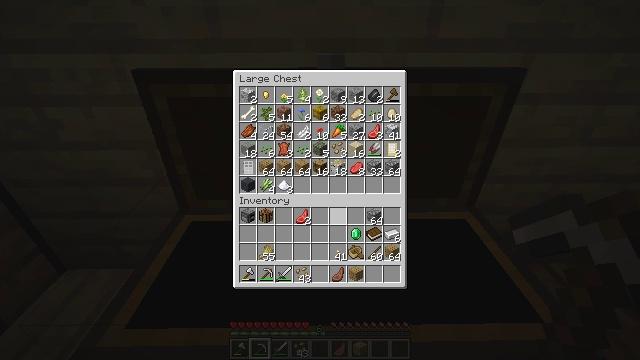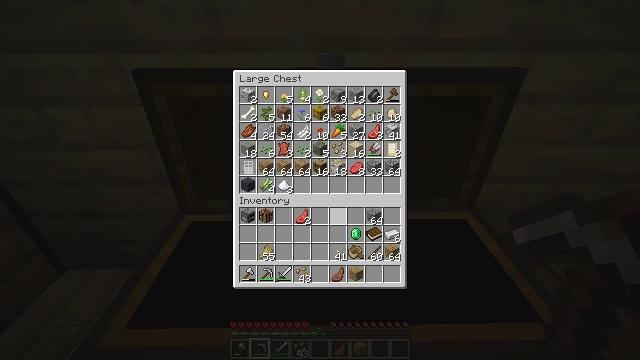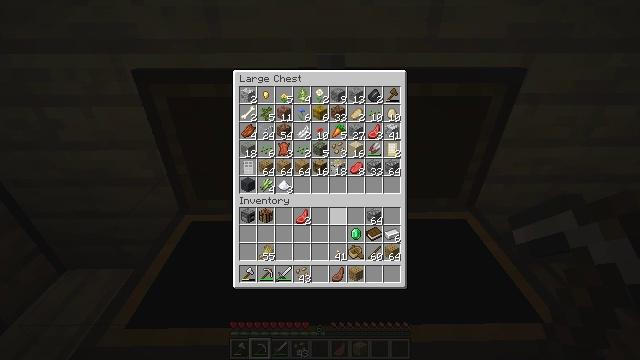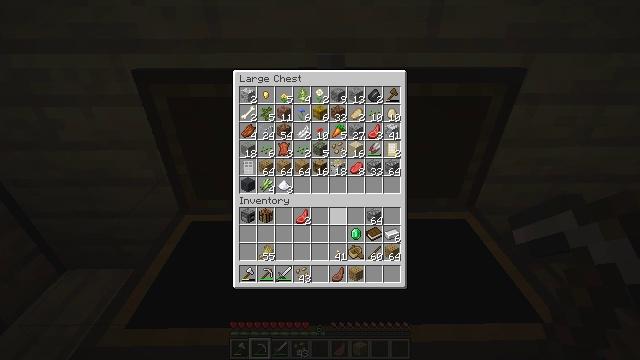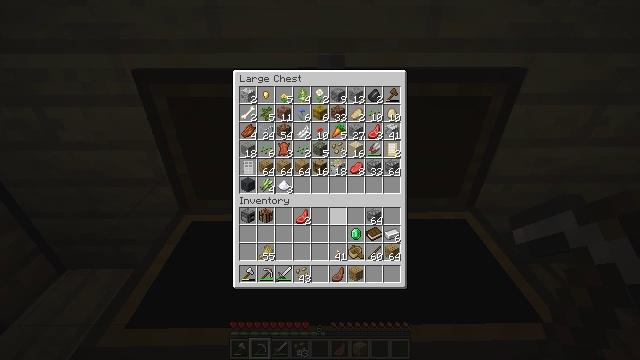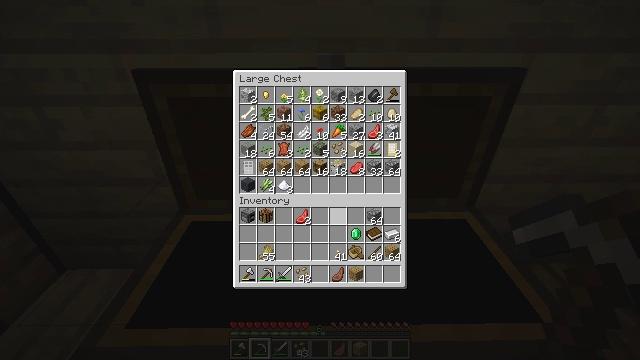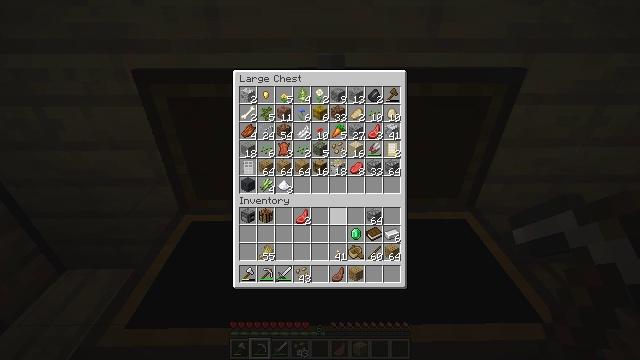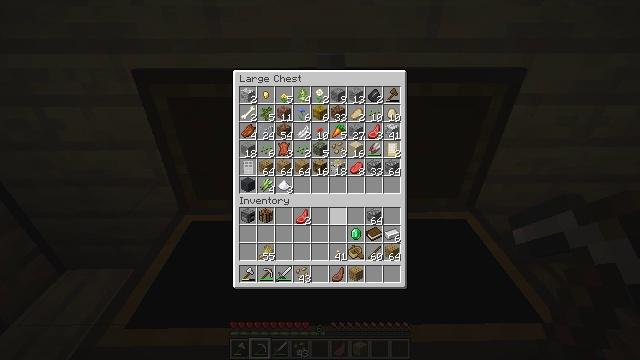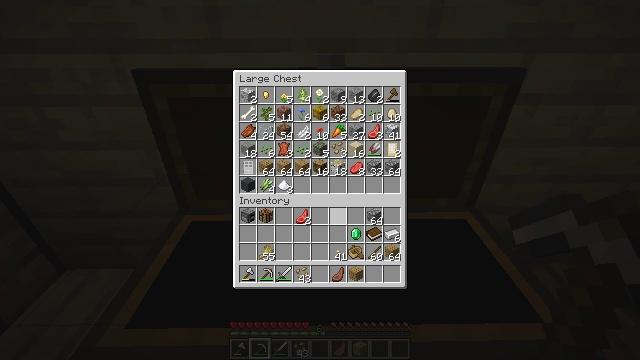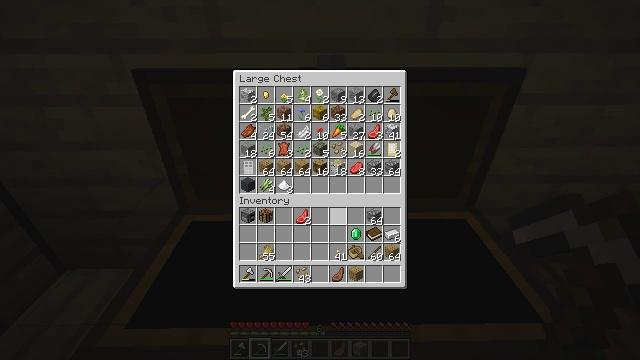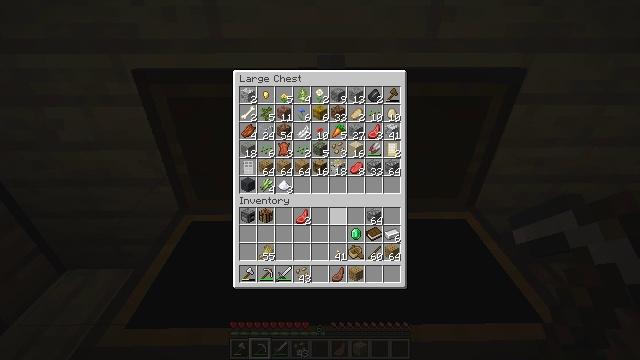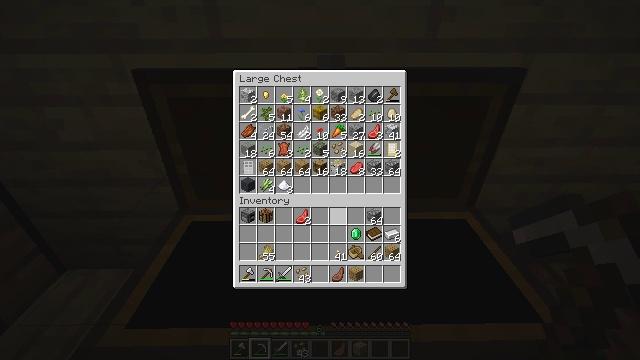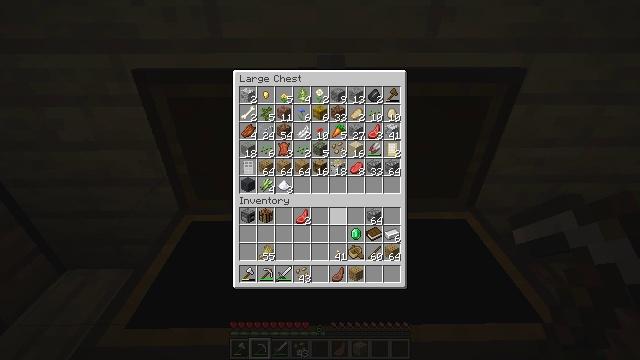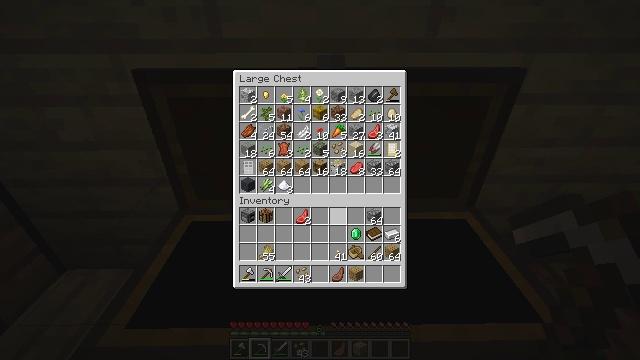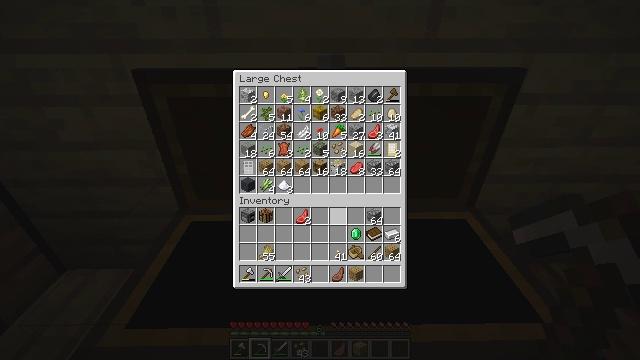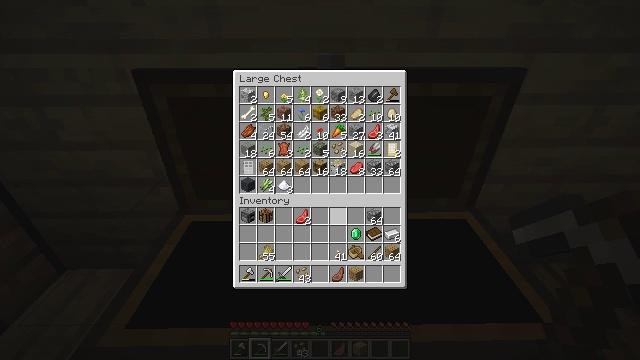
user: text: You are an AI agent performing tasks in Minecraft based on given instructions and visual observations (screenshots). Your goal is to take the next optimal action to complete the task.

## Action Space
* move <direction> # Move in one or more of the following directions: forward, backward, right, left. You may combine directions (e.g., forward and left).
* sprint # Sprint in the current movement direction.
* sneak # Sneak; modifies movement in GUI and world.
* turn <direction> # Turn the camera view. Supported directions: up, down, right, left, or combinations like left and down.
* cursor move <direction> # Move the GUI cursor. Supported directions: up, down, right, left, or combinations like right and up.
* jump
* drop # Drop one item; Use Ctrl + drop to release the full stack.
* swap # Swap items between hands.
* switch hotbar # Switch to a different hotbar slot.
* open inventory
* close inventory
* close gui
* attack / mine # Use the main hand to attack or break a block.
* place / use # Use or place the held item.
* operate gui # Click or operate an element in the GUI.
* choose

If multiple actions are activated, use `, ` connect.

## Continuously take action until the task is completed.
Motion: motion action
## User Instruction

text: Drop a cooked porkchop.
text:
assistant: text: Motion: no_op
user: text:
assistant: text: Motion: no_op
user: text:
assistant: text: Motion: no_op
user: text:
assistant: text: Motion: no_op
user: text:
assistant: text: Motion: no_op
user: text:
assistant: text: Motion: no_op
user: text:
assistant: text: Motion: no_op
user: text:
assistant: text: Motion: no_op
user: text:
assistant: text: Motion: no_op
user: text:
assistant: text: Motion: no_op
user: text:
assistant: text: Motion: no_op
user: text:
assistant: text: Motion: no_op
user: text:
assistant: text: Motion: no_op
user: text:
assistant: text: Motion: no_op
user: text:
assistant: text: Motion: no_op
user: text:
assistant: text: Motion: no_op
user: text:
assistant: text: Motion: no_op
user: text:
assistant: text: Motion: no_op
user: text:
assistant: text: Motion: no_op
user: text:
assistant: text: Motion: close gui
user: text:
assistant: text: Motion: open inventory
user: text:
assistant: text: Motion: open inventory
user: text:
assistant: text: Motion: no_op
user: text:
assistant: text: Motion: no_op
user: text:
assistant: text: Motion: no_op
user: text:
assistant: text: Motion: turn up
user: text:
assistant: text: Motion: turn left and up
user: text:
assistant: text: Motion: turn left and up
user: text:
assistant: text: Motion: turn left
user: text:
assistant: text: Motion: turn left and up